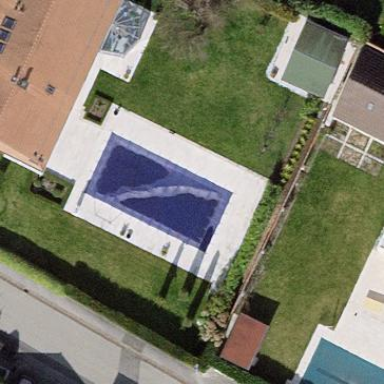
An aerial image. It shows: Outdoor swimming pool on leisure land.